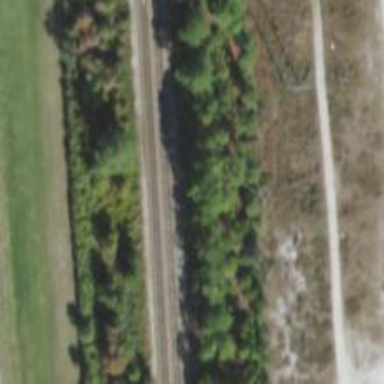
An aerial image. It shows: Railway track.